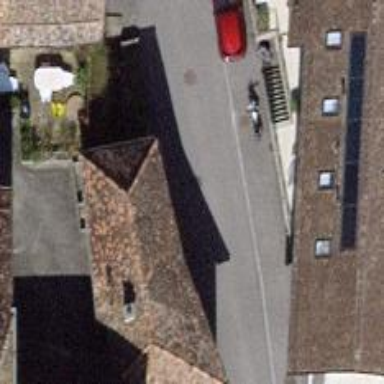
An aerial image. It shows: Residential road with no sidewalk.